Field crop: maize
Growth stage: 2
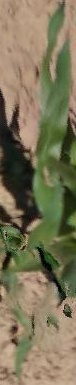
Species: maize